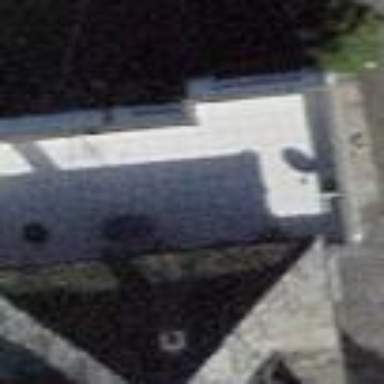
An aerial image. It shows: Building with tiled roof.